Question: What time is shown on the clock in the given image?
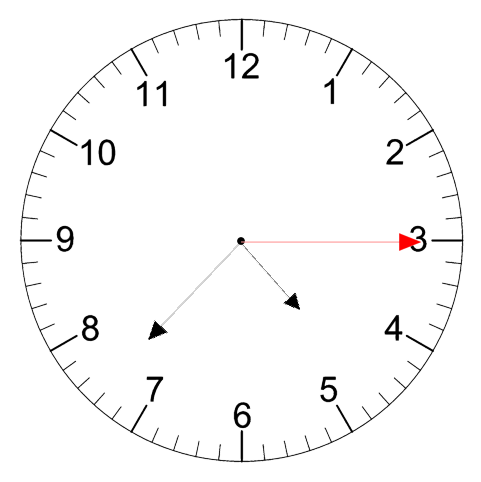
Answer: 04:37:15